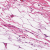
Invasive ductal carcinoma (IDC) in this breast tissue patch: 0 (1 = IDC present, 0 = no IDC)